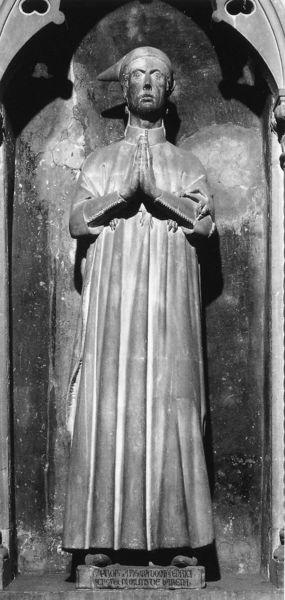
Titel: Statue des Enrico Scrovegni
Standort: Padua, Arenakapelle (EU - I - Venetien)
Schlagwörter: mann, geste, holz, kappe, mütze, kragen, sockel, stein, hände, porträt, figur, gewand, stehend, gotik, skulptur, statue, gefaltet, inschrift, faltenwurf, foto, nische, denkmal, schwarzweiß, stehkragen, beten, gebet, photo, gotisch, epitaph, betender, hande, orans